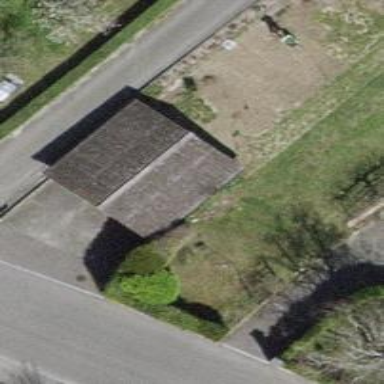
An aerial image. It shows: Group of garages.